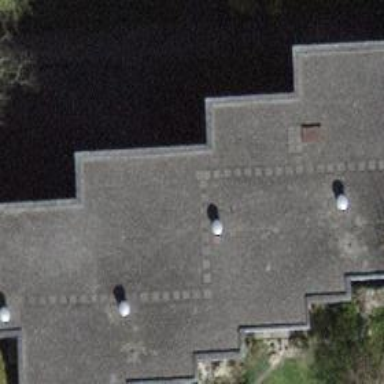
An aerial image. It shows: Building with flat roof.